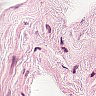
Metastatic tissue present: no